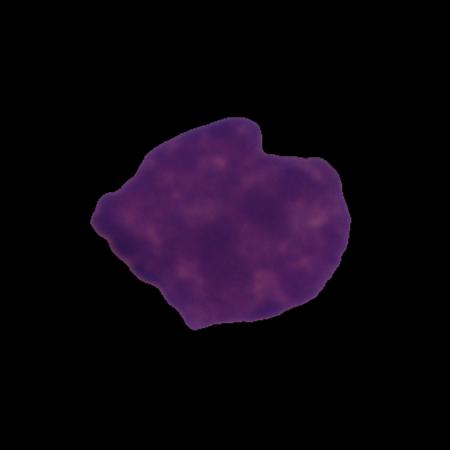
Label: cancer